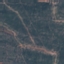
Label: HerbaceousVegetation